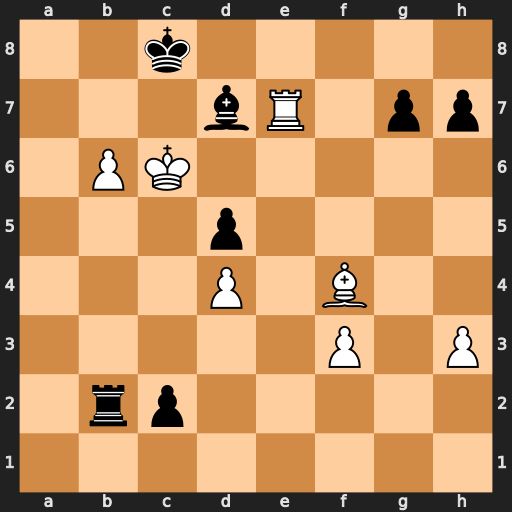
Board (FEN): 2k5/3bR1pp/1PK5/3p4/3P1B2/5P1P/1rp5/8
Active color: w
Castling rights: -
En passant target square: -
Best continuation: Rxd7 Rxb6+ Kxb6